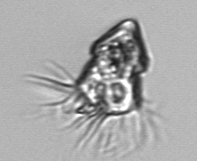
Label: Strombidium_inclinatum